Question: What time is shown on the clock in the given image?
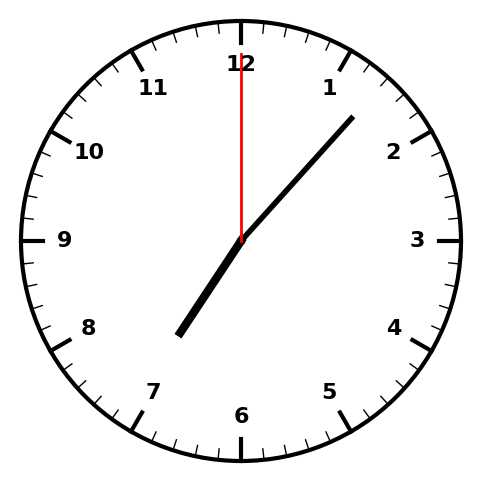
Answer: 07:07:00